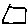
Label: square